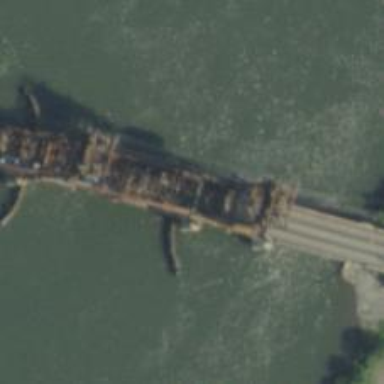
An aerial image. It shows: Movable lift bridge with railway track electrified by contact line.